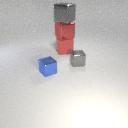
small gray metal cube in front of large red rubber cube